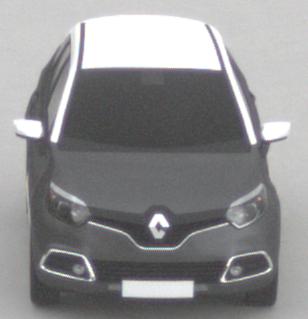
Make: Renault
Model: Captur ENERGY TCe 90
Detailed model: Captur (I)
Model produced from: 2013/06
Model produced until: 2015/05
Doors: 5
Color: gray
Road condition: dry road
Daytime: midday
Contrast: low contrast